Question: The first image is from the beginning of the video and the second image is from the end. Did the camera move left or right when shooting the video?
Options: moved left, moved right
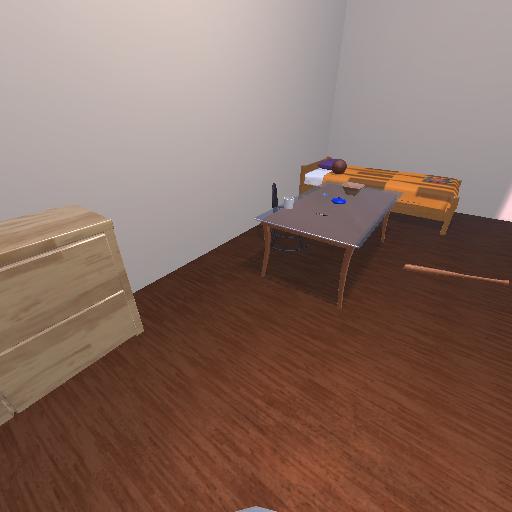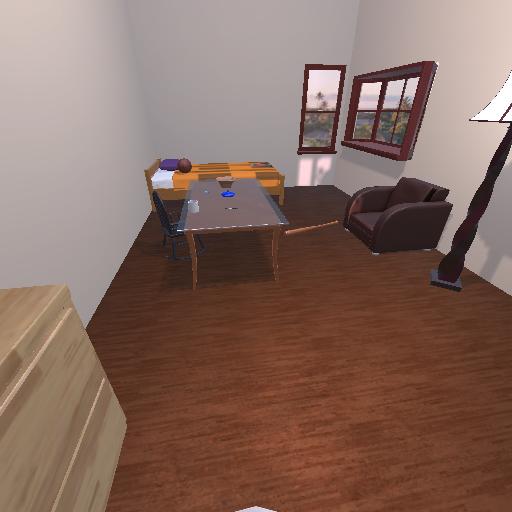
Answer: moved left